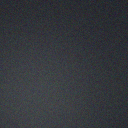
Screen state: off